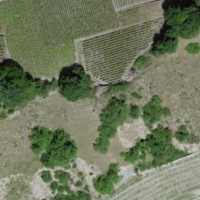
EUNIS habitat code: 40
Species observed at this site:
Medicago sativa
Portulaca oleracea